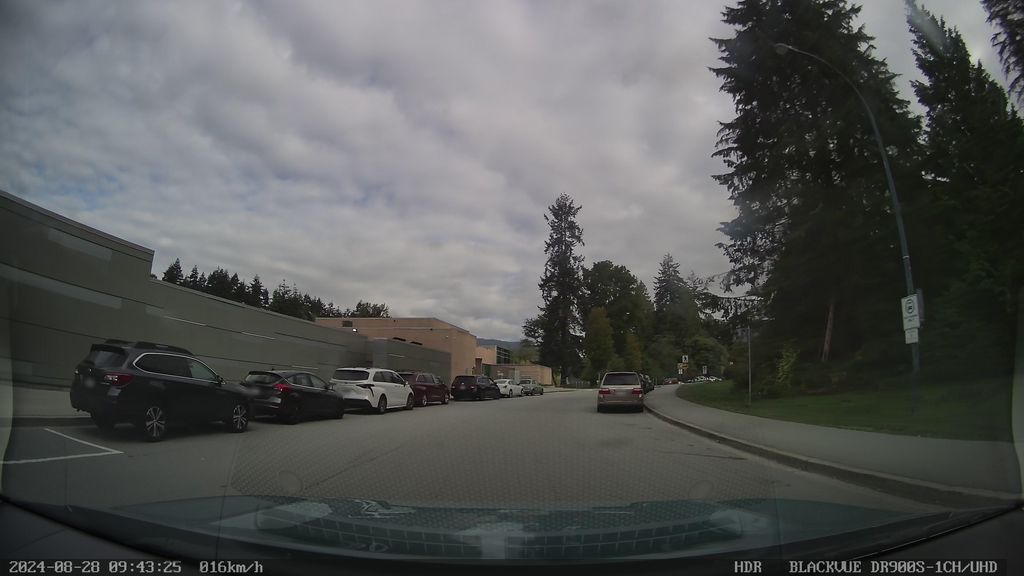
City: vancouver